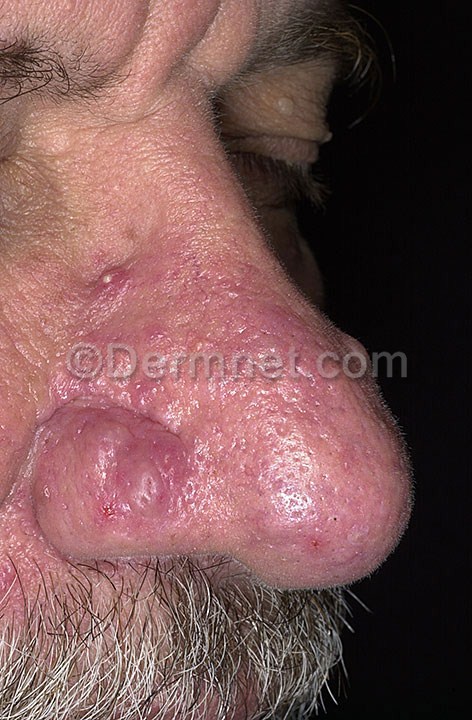
Disease: Acne and Rosacea Photos